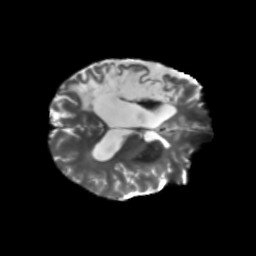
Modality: T2w
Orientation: axial
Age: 46
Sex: male
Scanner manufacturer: siemens
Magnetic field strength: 3 T
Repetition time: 5.25 s
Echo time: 0.08 s